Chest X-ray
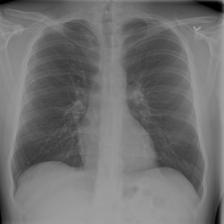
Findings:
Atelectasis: negative
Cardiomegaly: negative
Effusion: negative
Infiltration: negative
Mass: negative
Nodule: negative
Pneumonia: negative
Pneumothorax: negative
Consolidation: negative
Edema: negative
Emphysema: negative
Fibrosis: negative
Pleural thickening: negative
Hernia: negative